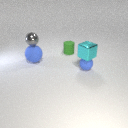
small blue rubber sphere to the right of large blue rubber sphere